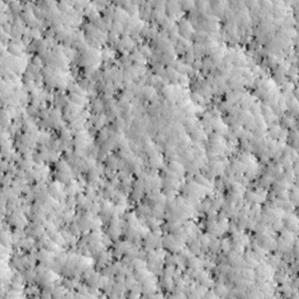
Label: non_frost